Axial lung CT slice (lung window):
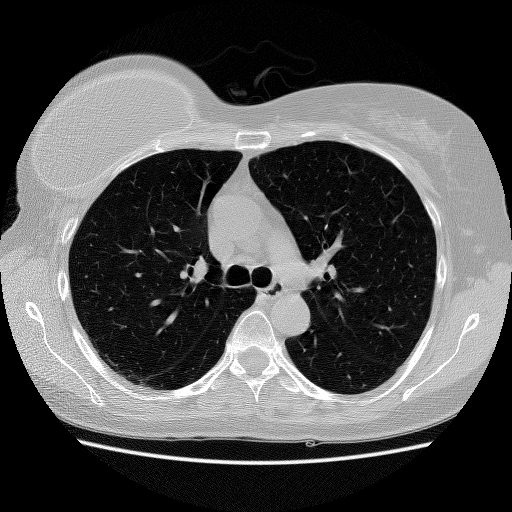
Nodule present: no